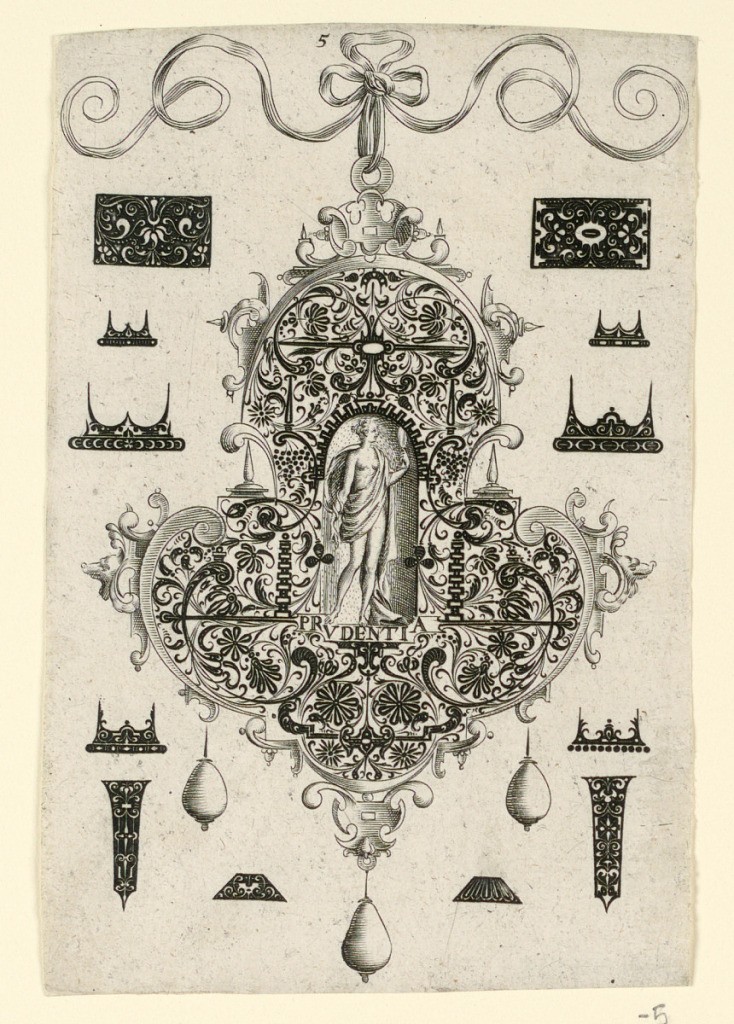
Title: Plate 5, from a series of eight pendant designs with the cardinal virtues
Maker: Johann Theodor de Bry, German, 1561 - 1623
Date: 1616–1623
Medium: Engraving on paper
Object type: Print
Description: Pendant design with floral motifs and hanging pear-shaped pearls.  Central Image: Prudence, a nude women looking into hand-held mirror.  Inscribed below image: "PRVDENTIA".   Surrounding the pendant are blackwork ornament designs for enamelists, mostly showing possibilities for the top and sides of rings. (Matted with 6161.1-6/8.2000)